Question: I came upon this question on a "Practice Final" that I am using to study for the real final:

I can't think of why this method wouldn't work. The logic seems fine. A BST is only a BST if each left < parent < right, which is precisely what this method checks, recursively.
Any hints would be appreciated!
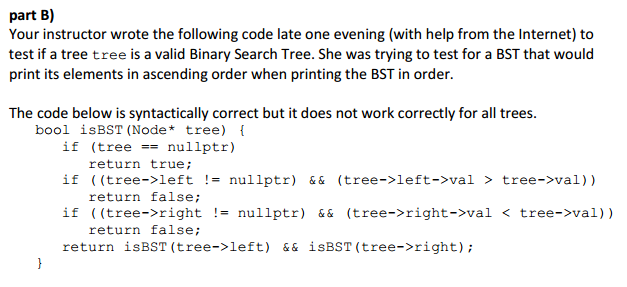
Answer: Duplicate values aside, the <URL> of a binary search tree requires that:
> The left sub-tree contains only nodes with keys less than the parent node; the right sub-tree contains only nodes with keys greater than the parent node.
The code in your question does not check that. Consider the following tree:
'''
2
/
1
3
'''
This would pass the test, but isn't a valid BST: for this to be a BST, '3' has to be be in the subtree of '2'.
See <URL> for an example of a correct implementation.